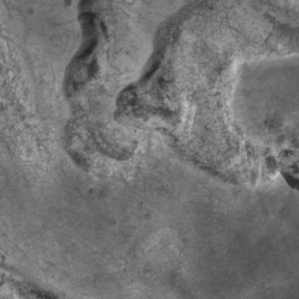
Label: non_frost